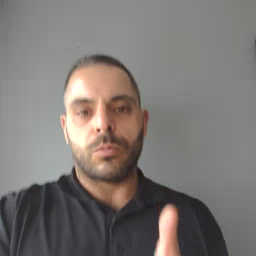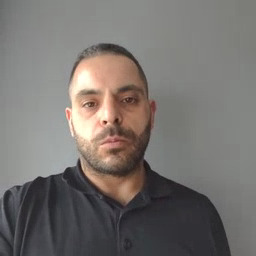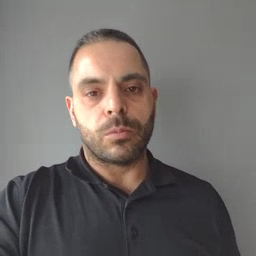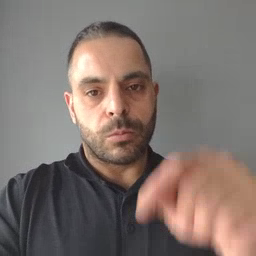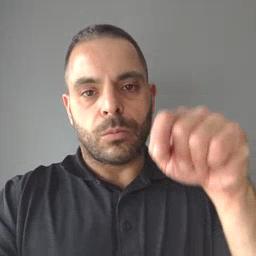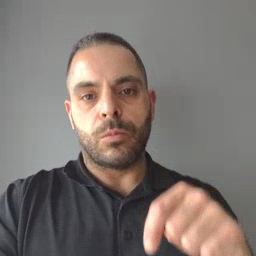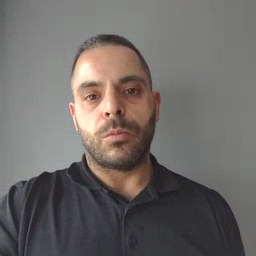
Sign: down